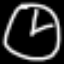
Label: clock